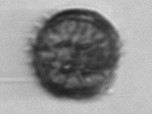
Label: Alexandrium_catenella